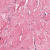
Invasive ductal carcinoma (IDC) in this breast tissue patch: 0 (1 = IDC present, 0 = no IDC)